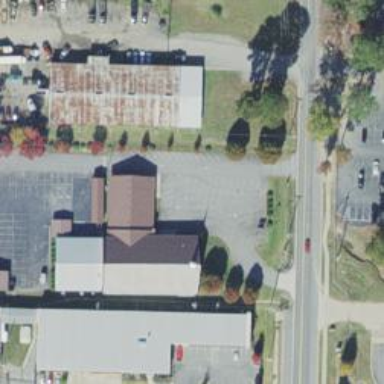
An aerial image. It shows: Building that serves as place of worship.